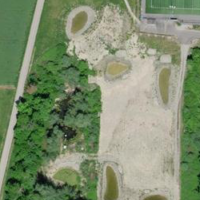
EUNIS habitat code: 55
Species observed at this site:
Salvia pratensis